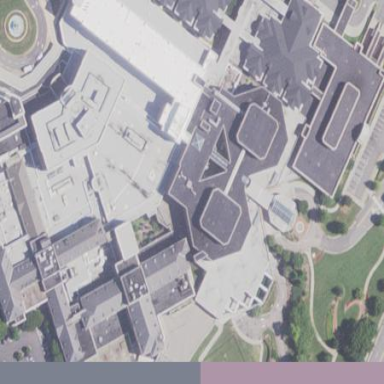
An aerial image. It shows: Hospital building.